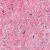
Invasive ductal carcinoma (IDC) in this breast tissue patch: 1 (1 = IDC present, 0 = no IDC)